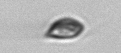
Label: Cryptophyta